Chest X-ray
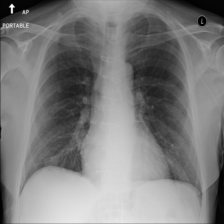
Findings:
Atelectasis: negative
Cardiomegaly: negative
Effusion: negative
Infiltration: negative
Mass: negative
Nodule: negative
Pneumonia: negative
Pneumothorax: negative
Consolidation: negative
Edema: negative
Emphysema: negative
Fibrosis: negative
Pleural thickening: negative
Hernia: negative